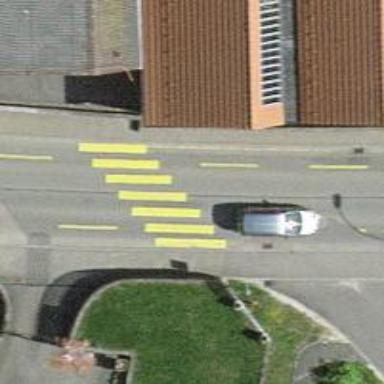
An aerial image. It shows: Uncontrolled zebra crossing on the road.